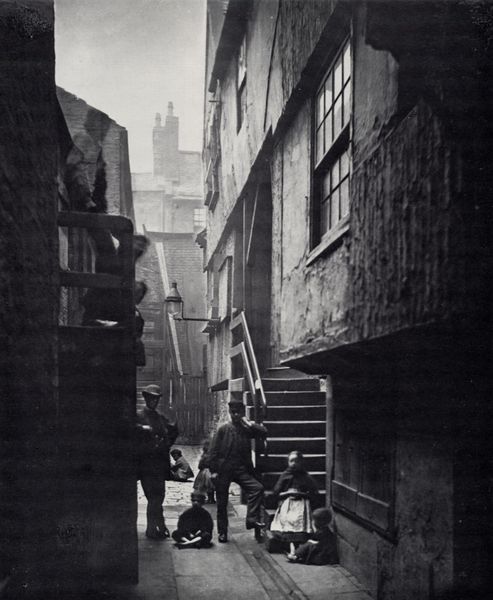
Titel: Nahaufnahme, Nr. 28 Saltmarket
Künstler: Thomas Annan
Institution: unbekannt
Schlagwörter: dunkel, himmel, mann, schatten, weiß, menschen, mädchen, sitzen, stadt, fenster, frau, glas, grau, holz, hut, jahrhundertwende, kleid, lampe, laterne, licht, männer, paris, schwarz, strasse, tür, dach, gebäude, haus, weg, rock, mütze, mützen, wand, arm, mensch, stehen, bildnis, gruppenbildnis, gruppenporträt, porträt, schauen, häuser, gitter, hütte, kirche, rauch, boden, dunkelheit, familie, kind, personen, england, kamine, kinder, schornstein, turm, balkon, schürze, ansicht, enge, fassade, gasse, pflaster, türen, fußboden, jungen, dächer, mauer, schornsteine, nebel, schlucht, hütten, arbeiter, figuren, treppe, treppen, spielen, schmal, geländer, stufe, stufen, junge, stehende, foto, fotografie, photographie, wände, melone, eng, gang, hinterhof, veranda, berlin, türme, gassen, schwarz-weiss, puppe, photo, risalit, dunkle, industrialisierung, fachwerk, frei, armut, holztreppe, unterschicht, kinderspiel, schneidersitz, quartier, fotografei, stiege, schmutzig, mmänner, arbeiterviertel, seitenstraße, ghetto, 1900, kidn, nkind zwei männer, lepe, arbeitsviertel